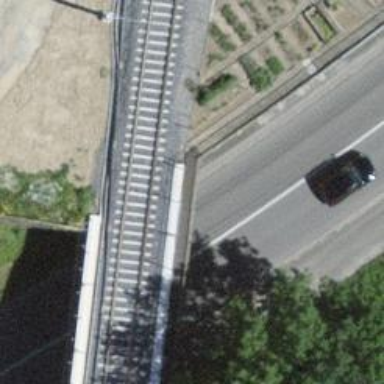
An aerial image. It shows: Bridge over railway with electrified contact lines.